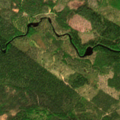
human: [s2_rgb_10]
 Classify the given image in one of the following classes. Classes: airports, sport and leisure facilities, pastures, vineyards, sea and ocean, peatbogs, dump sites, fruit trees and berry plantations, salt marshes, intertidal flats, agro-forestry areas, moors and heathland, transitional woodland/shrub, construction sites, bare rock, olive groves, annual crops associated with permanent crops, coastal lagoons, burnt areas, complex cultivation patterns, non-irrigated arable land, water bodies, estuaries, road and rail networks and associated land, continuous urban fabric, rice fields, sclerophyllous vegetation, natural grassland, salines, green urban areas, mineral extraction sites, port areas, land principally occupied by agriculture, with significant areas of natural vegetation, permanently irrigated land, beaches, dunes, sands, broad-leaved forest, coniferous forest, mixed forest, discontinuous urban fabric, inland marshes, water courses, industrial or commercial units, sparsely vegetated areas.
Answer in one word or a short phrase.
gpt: mixed forest, transitional woodland/shrub